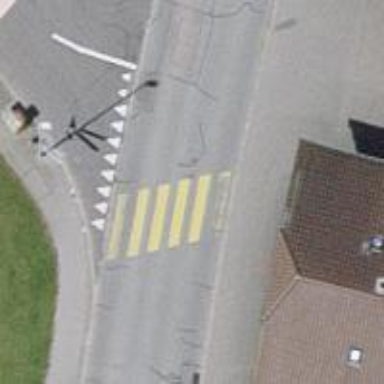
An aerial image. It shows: Zebra crossing on the road.